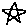
Label: star